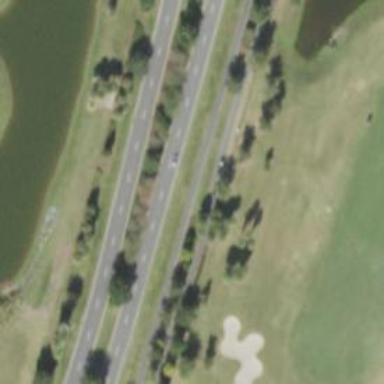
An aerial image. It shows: Path designated for golf carts.